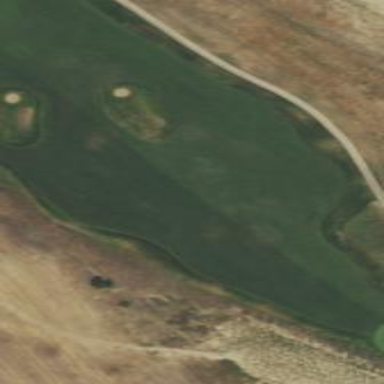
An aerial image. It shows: Rough area on grassy golf course.